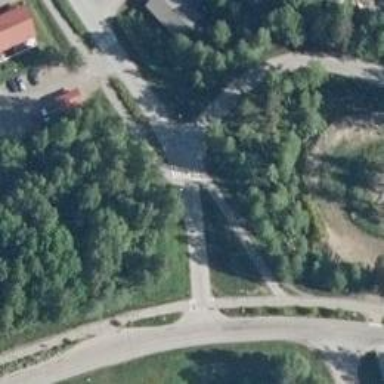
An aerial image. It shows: Cycleway.